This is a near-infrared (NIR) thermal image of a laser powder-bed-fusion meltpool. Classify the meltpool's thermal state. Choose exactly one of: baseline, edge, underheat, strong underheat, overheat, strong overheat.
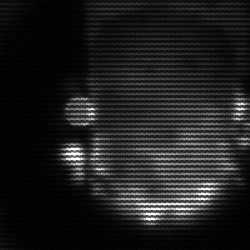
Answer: baseline